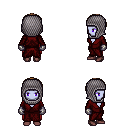
a pixel art fantasy rpg character, female body template, dark elf, purple skin, red robe, red pants, blonde plain hairstyle, chain hood, metal gloves, maroon shoes, four views (front, back, left, right), 2x2 character sprite sheet, small pixel art, hard edges, no anti-aliasing